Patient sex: F
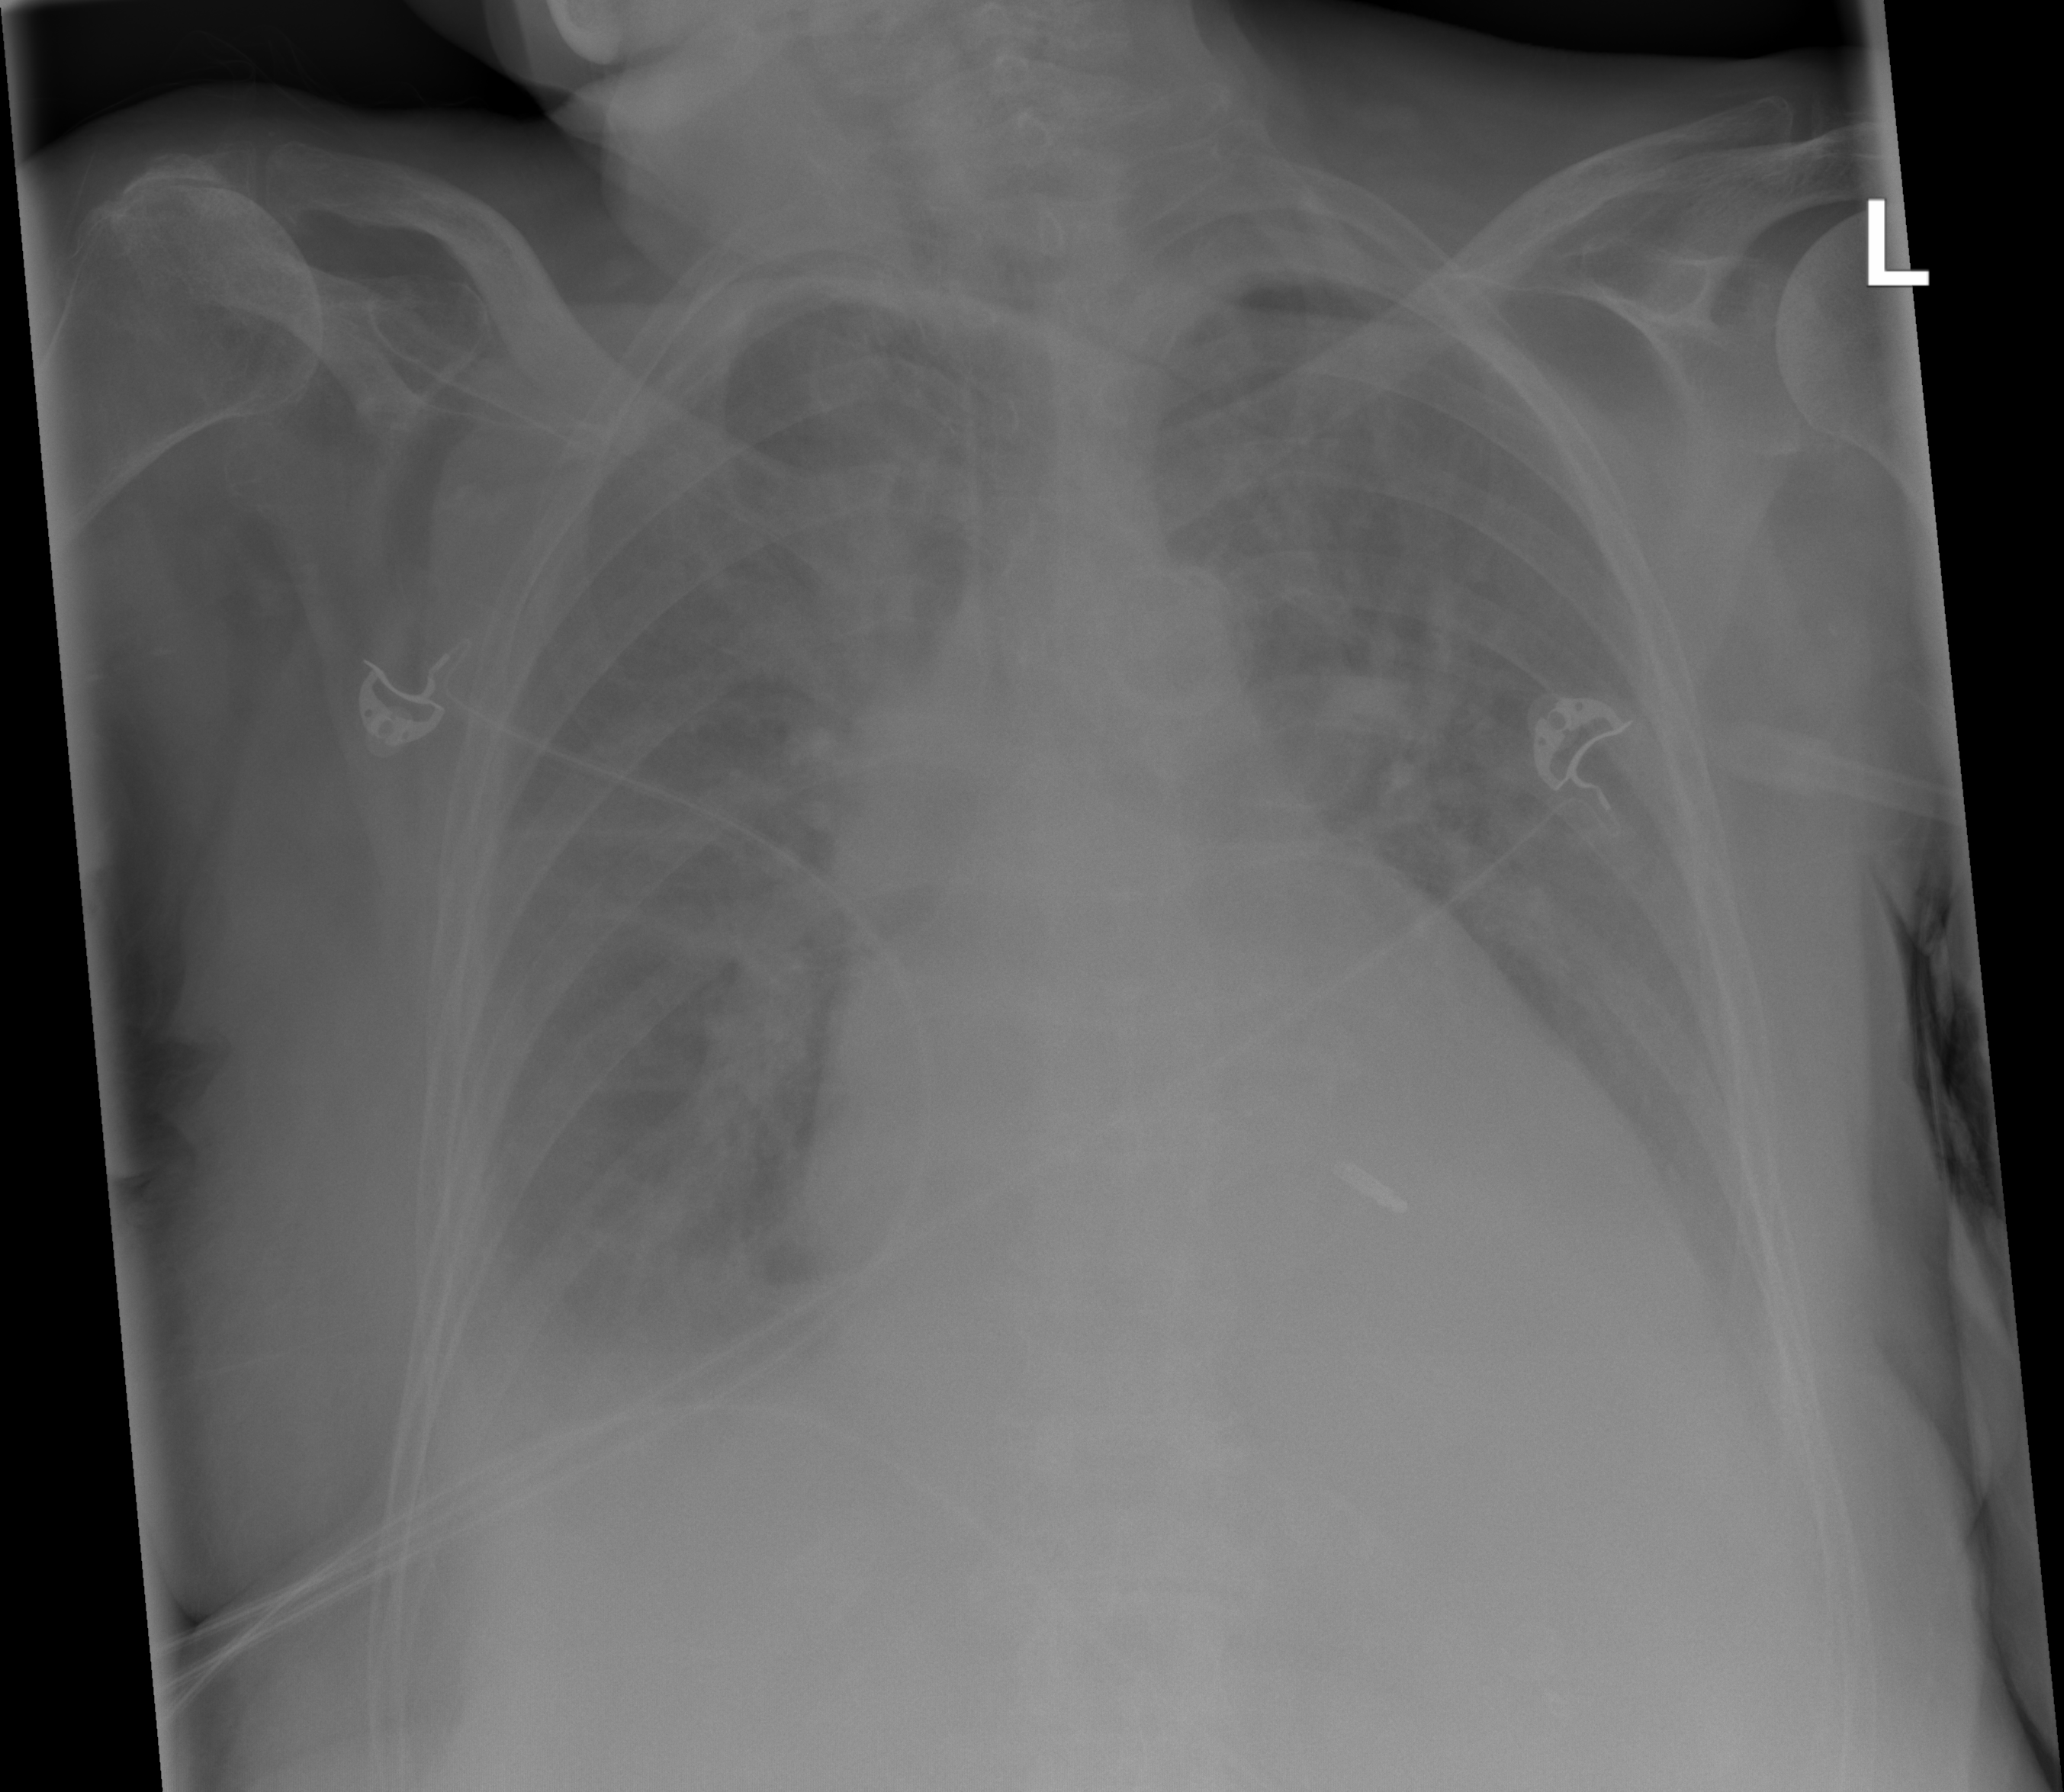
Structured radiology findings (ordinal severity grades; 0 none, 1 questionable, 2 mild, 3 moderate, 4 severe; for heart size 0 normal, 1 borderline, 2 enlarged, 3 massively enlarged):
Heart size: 2
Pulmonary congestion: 2
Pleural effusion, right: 2
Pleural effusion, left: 1
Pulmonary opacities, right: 3
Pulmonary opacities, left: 2
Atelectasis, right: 2
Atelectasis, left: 0